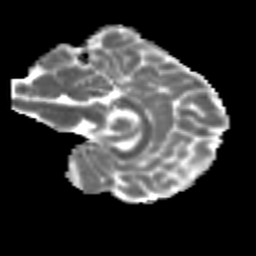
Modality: MD
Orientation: sagittal
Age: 19
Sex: female
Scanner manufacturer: siemens
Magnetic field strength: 3 T
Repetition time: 3.5 s
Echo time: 0.113 s